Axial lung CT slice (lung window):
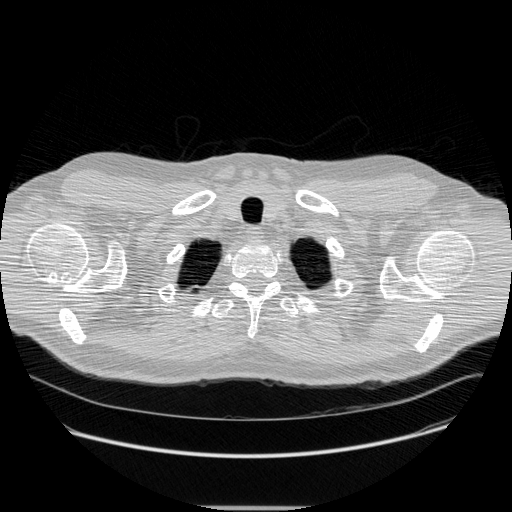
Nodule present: no